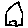
Label: house